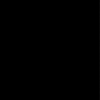
Label: dusty